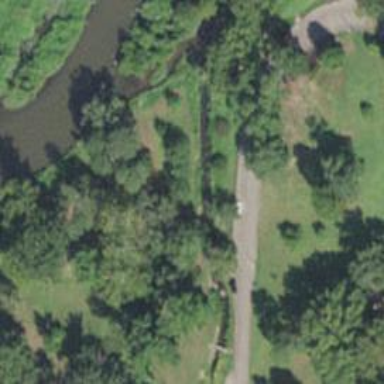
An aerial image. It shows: Disc golf hole.